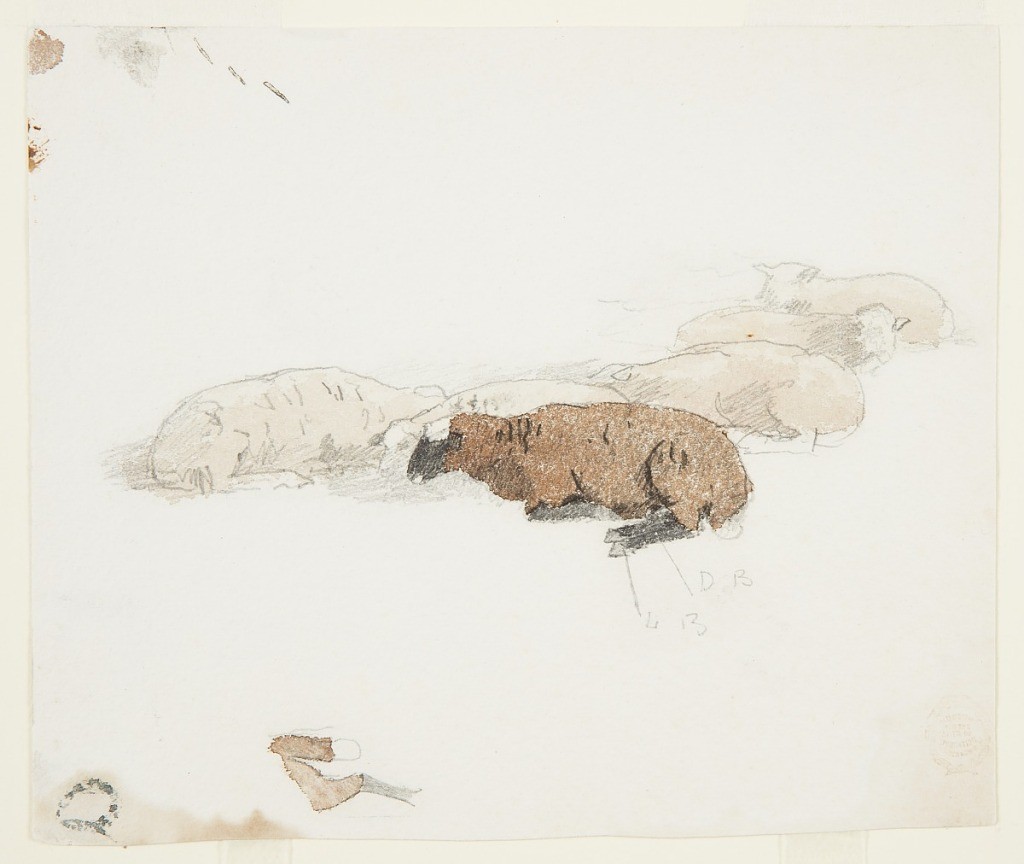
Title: Sheep Resting
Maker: Winslow Homer, American, 1836–1910
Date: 1878
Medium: Graphite, brush and watercolor on paper
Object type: Drawing
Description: Horizontal view of a group of resting sheep, partially filled in with colors, and a detail of a sheep's hind leg and tail.  Color notations.